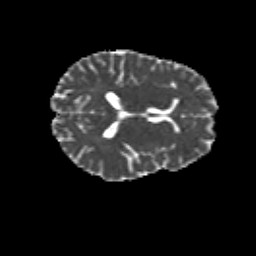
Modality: MD
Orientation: axial
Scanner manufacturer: siemens
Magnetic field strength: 3 T
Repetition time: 6.8 s
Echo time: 0.093 s